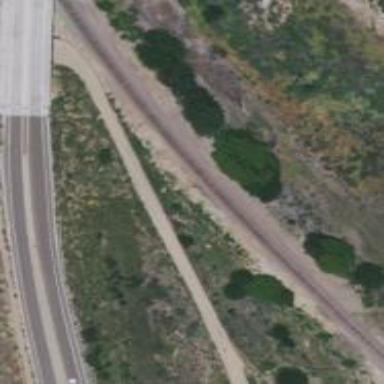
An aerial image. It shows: Railway tracks on embankment.